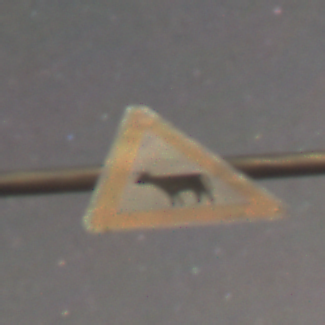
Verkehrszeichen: ViehtriebRechts
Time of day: Night
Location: Outdoor (Suburban)
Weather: Clear
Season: NotSpecified
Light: Artificial